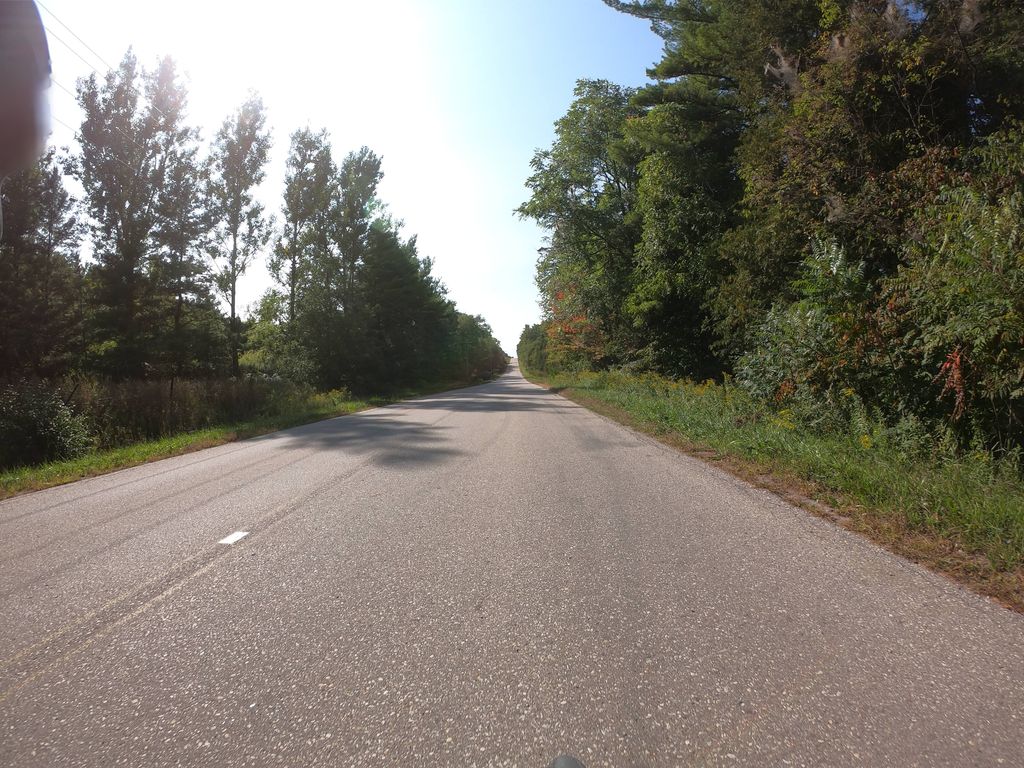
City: kitchener-waterloo